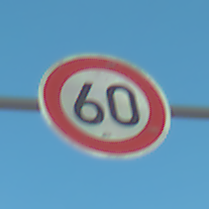
Verkehrszeichen: Geschwindigkeit60
Umgebung: Outdoor, RoadRail
Tageszeit: SunriseSunset
Wetter: PartlyCloudy
Licht: Natural
Jahreszeit: NotSpecified
Kontrast: HighContrast